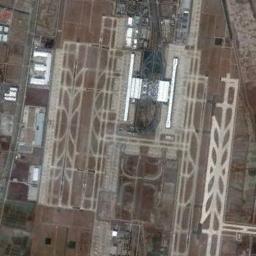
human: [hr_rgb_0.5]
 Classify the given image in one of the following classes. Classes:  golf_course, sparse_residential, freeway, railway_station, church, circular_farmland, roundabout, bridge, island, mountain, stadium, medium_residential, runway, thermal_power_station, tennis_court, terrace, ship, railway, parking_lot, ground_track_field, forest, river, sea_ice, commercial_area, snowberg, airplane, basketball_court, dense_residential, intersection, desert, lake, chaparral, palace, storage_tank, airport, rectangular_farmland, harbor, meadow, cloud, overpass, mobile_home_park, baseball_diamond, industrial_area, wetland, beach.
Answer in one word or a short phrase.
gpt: airport